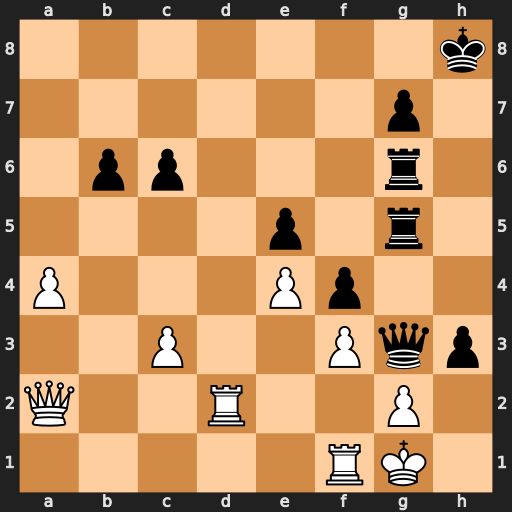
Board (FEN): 7k/6p1/1pp3r1/4p1r1/P3Pp2/2P2Pqp/Q2R2P1/5RK1
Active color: w
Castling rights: -
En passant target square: -
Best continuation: Rd8+ Kh7 Qg8+ Kh6 Qh8#